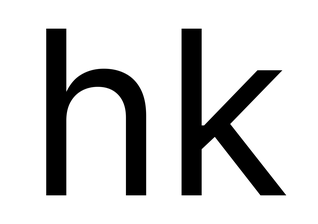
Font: Inter_Regular